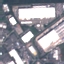
Land use / land cover class: Industrial